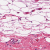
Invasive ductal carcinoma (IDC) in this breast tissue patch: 0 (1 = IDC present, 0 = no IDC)